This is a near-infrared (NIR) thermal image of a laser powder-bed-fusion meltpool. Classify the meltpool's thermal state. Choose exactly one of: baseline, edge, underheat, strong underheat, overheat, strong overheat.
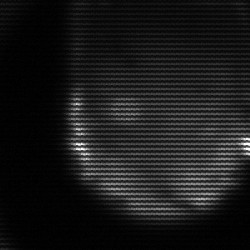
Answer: edge